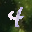
Label: 4